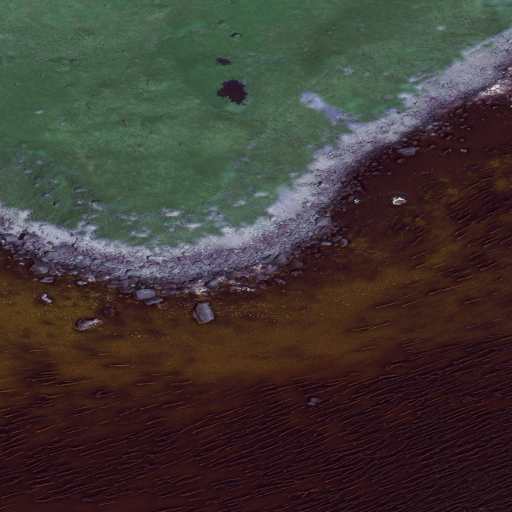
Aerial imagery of cape in Alaska named Southeast Point containing only unknown